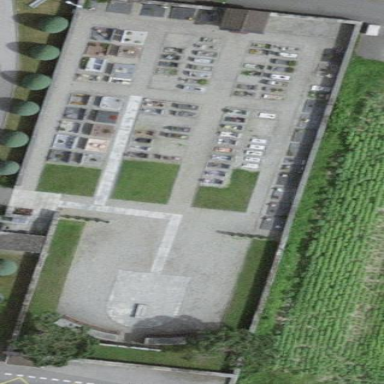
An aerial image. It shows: Cemetery.